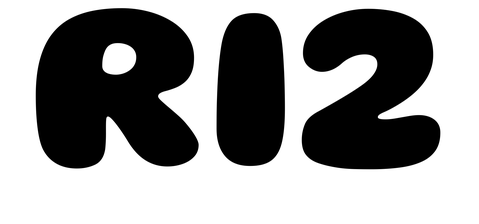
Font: Gluten_ExtraBold